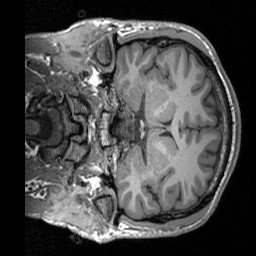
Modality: T1w
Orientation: coronal
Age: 22
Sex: male
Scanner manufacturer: siemens
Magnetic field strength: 3 T
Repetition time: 1.9 s
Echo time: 0.00252 s